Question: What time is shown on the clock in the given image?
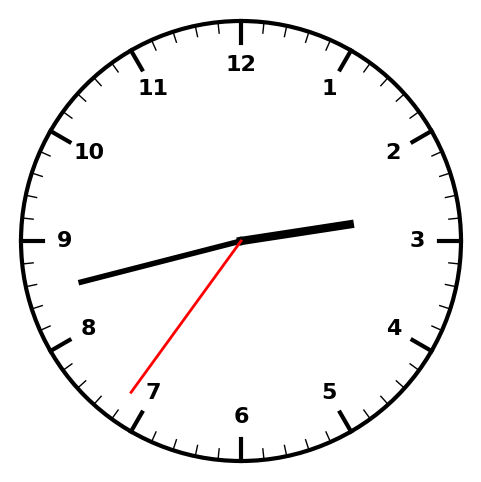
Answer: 02:42:36